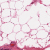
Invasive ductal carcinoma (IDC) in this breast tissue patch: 0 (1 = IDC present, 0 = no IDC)